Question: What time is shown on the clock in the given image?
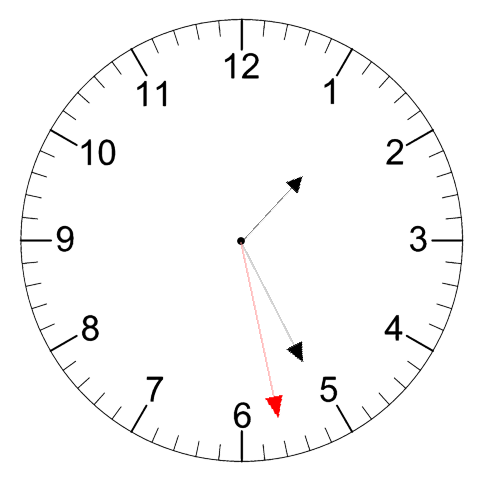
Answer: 01:25:28